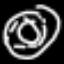
Label: donut